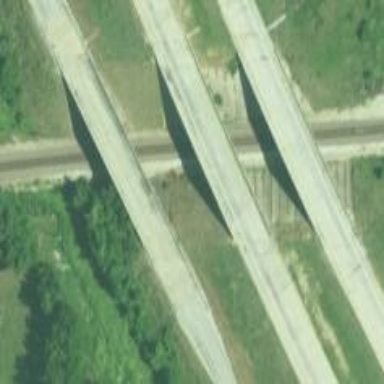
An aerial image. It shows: Motorway bridge.